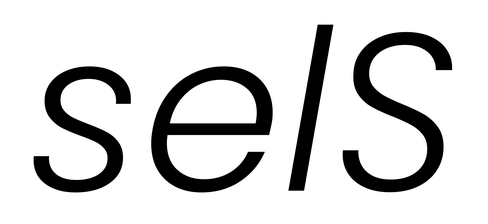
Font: Poppins-LightItalic